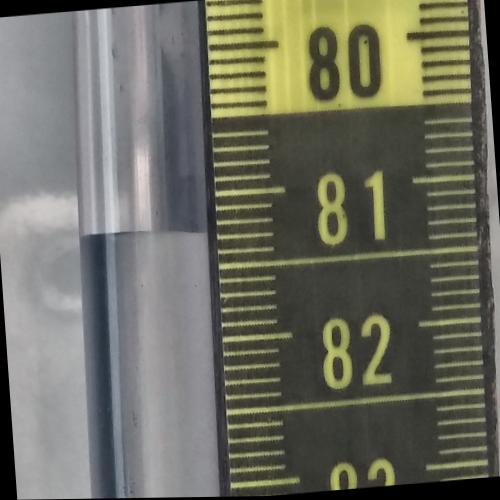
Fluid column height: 81.3 cm